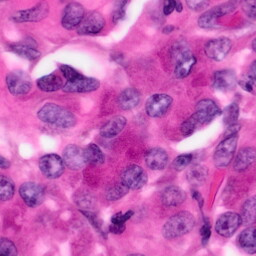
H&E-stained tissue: Pancreatic